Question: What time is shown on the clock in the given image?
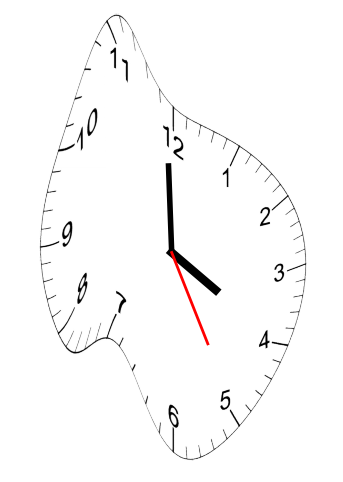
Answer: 03:59:25